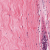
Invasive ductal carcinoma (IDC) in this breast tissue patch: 0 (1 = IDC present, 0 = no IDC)